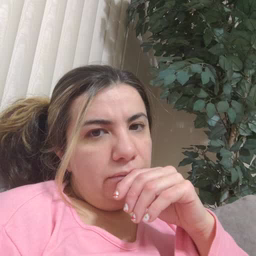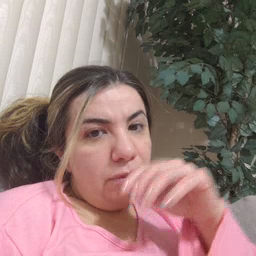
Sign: rain